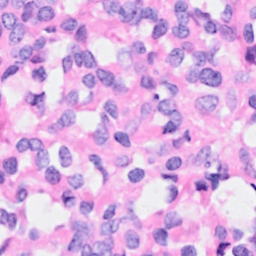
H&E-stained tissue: Breast